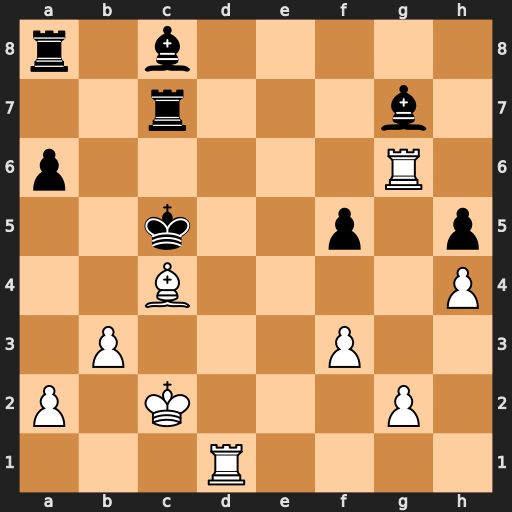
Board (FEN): r1b5/2r3b1/p5R1/2k2p1p/2B4P/1P3P2/P1K3P1/3R4
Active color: w
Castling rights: -
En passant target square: -
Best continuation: Rd5+ Kb4 Rb6+ Ka3 Ra5#